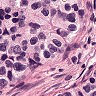
Metastatic tissue present: yes